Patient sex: F
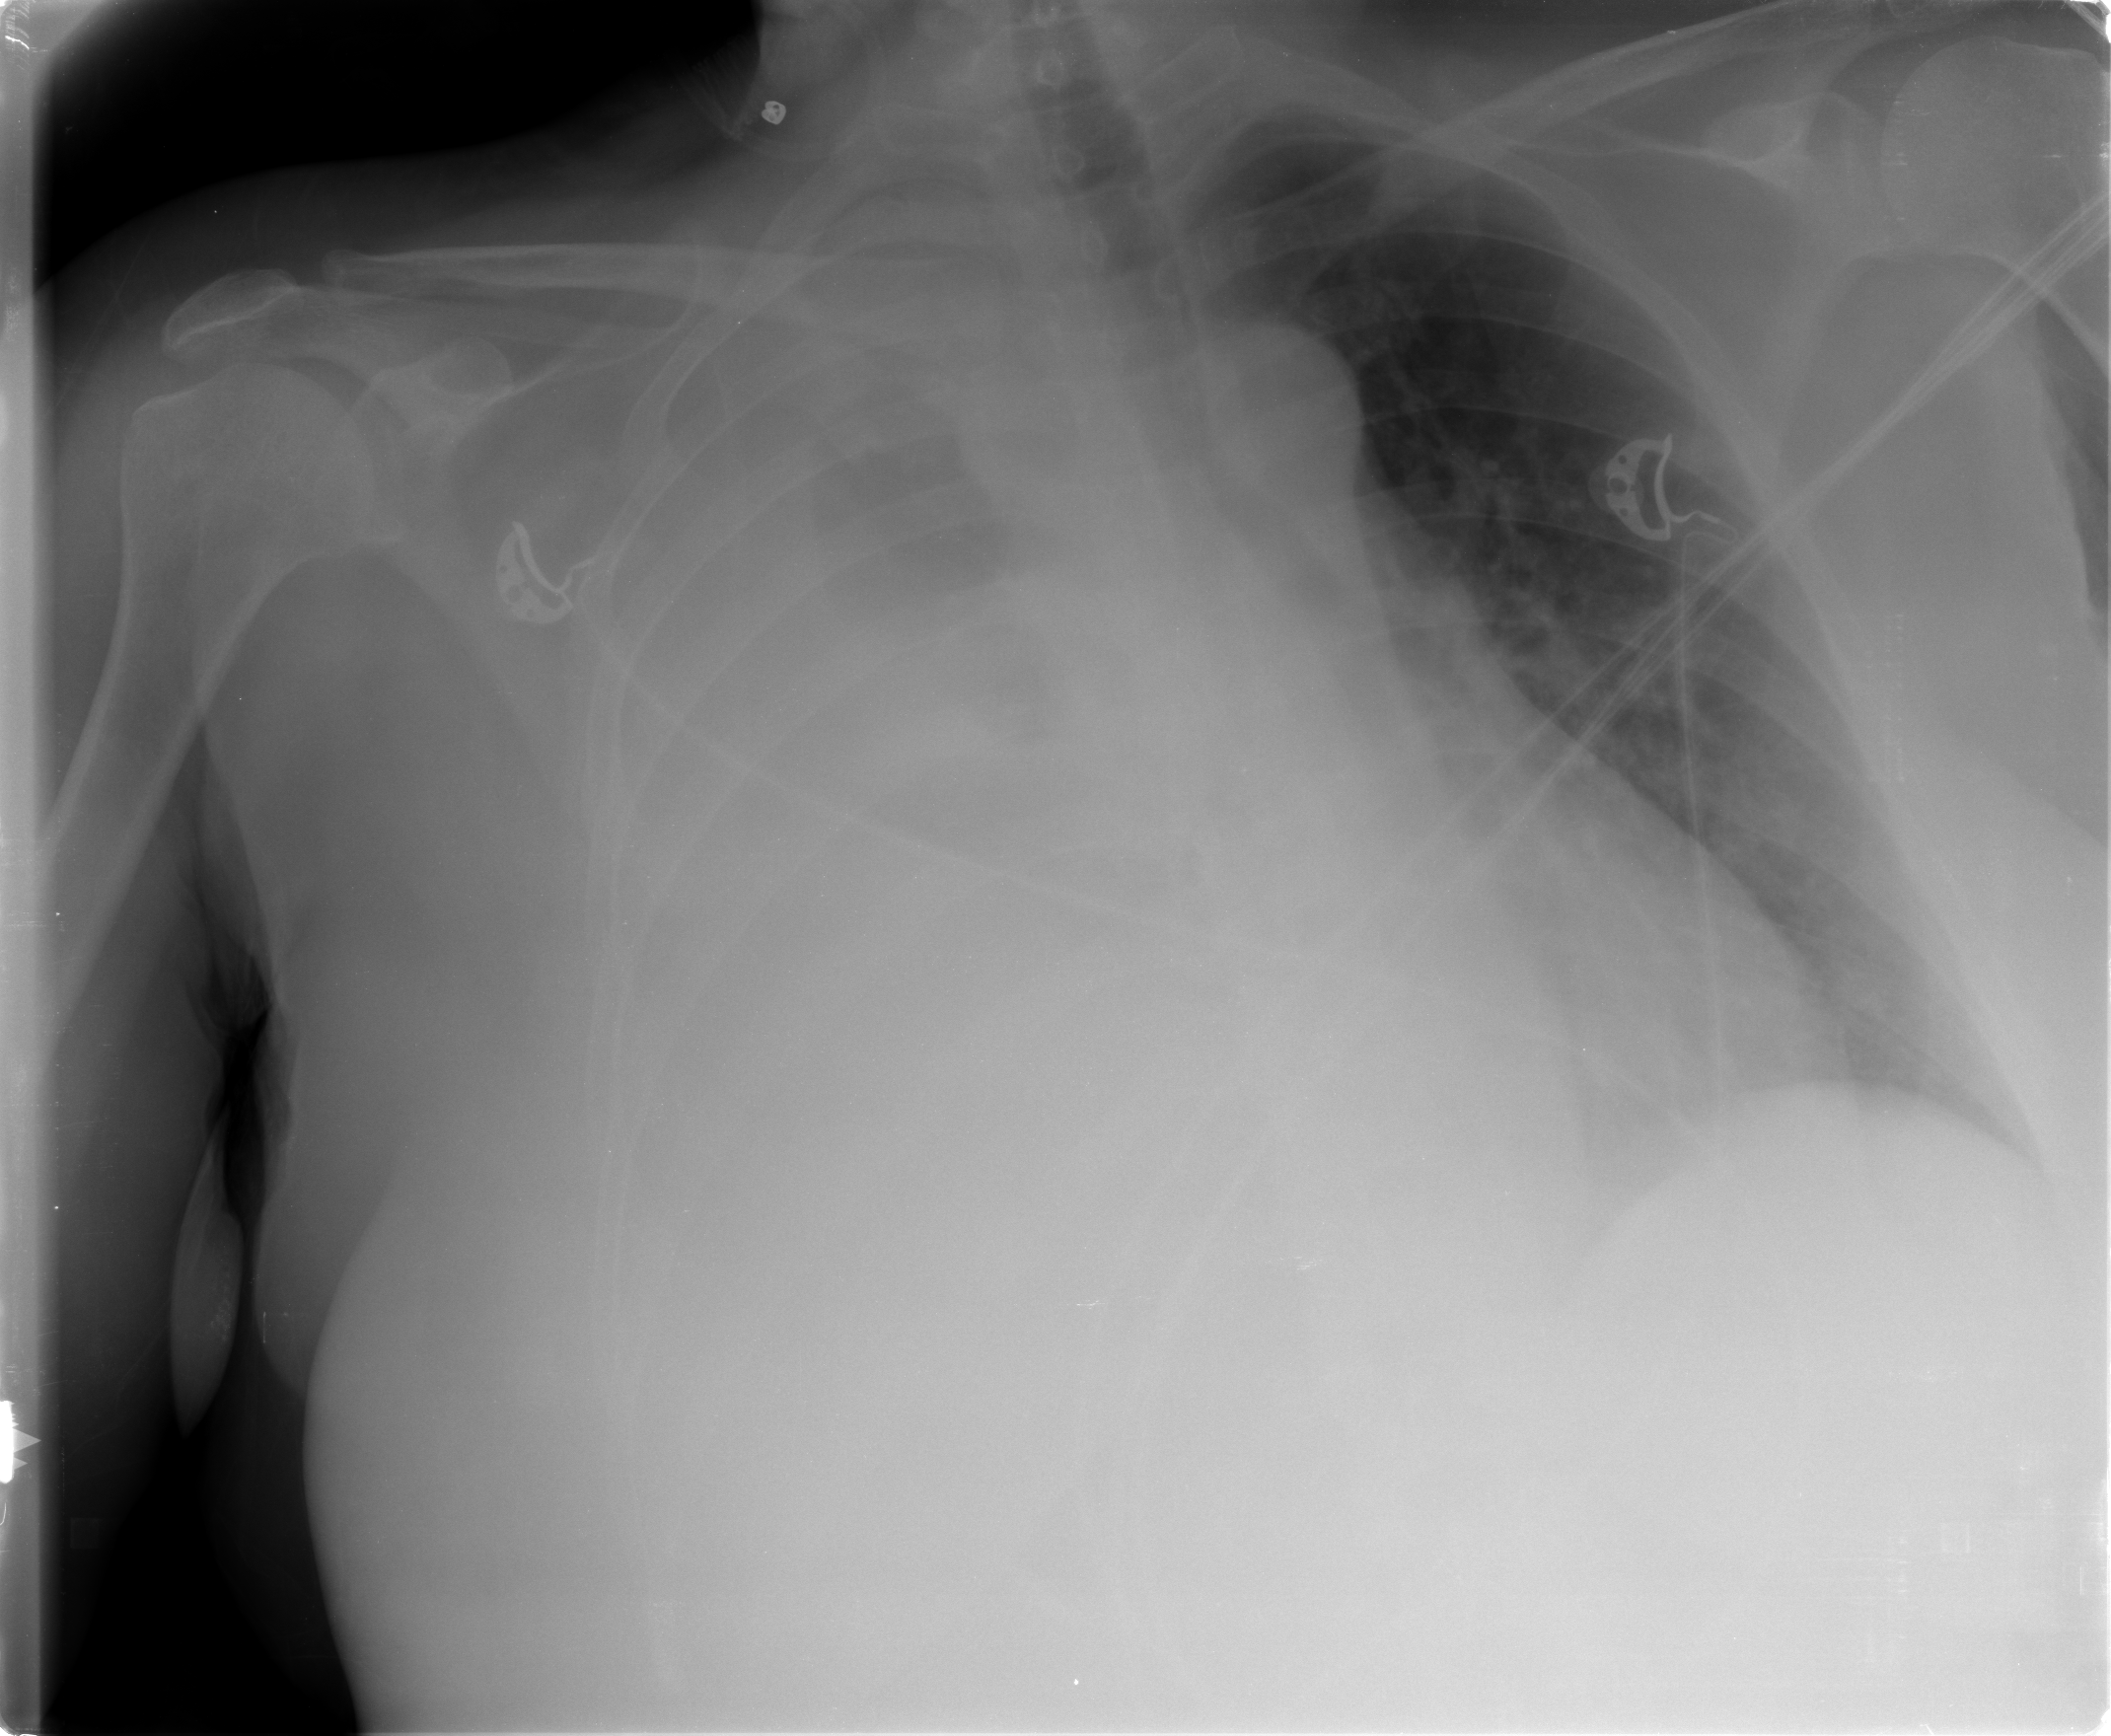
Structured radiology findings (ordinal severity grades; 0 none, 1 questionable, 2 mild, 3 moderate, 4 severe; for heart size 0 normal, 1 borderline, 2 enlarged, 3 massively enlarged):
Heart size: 0
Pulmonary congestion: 0
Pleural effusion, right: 4
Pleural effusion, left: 0
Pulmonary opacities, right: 1
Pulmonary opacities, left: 0
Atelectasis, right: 4
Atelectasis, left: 0